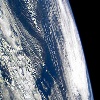
Label: cloud